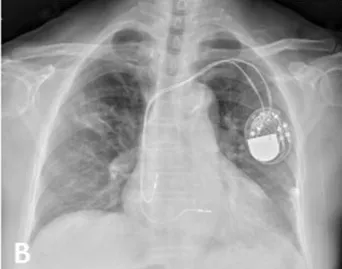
Chest x-ray. And on February 16, 2022 This showed correct lead position on admission.
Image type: radiology (x_ray)